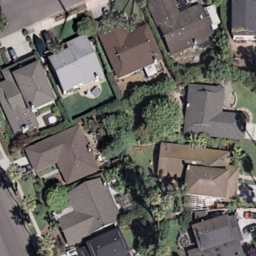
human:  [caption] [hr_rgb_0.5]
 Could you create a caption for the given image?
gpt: Many houses with plants surrounded in the medium residential area .

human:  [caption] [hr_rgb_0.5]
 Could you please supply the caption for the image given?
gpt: A medium residential area with houses and trees .

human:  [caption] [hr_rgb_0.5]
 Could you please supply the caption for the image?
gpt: It is a medium residential area with houses and plants .

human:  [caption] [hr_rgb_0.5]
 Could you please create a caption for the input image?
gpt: A medium residential area with many houses closed to each other .

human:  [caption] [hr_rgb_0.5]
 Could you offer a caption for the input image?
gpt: This is a medium residential area with houses surrounded by plants .